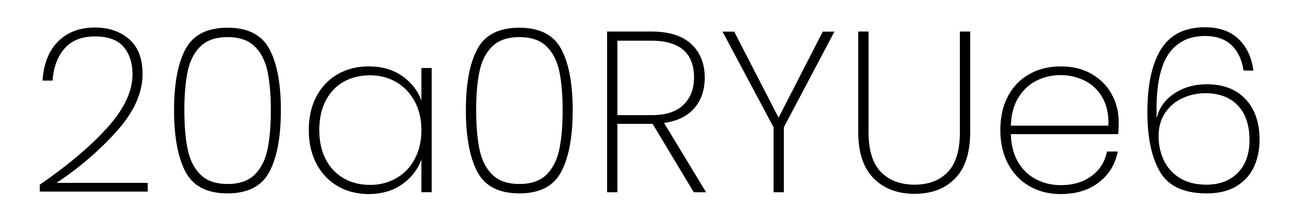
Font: Poppins-ExtraLight